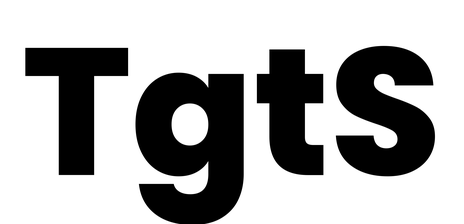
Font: Poppins-ExtraBold